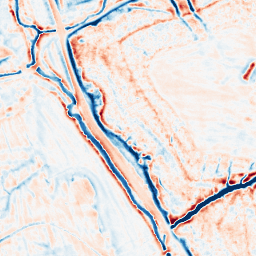
Category: edge_preserving
Decomposition family: bilateral
Decomposition parameters: d: 15
sigma_color: 100
sigma_space: 50
Upsampling method: bilinear
Upsampling parameters: scale: 4
Upsampling scale: 4